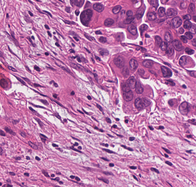
Tumor epithelial tissue: yes
Tumor-associated stroma tissue: yes
Normal tissue: no